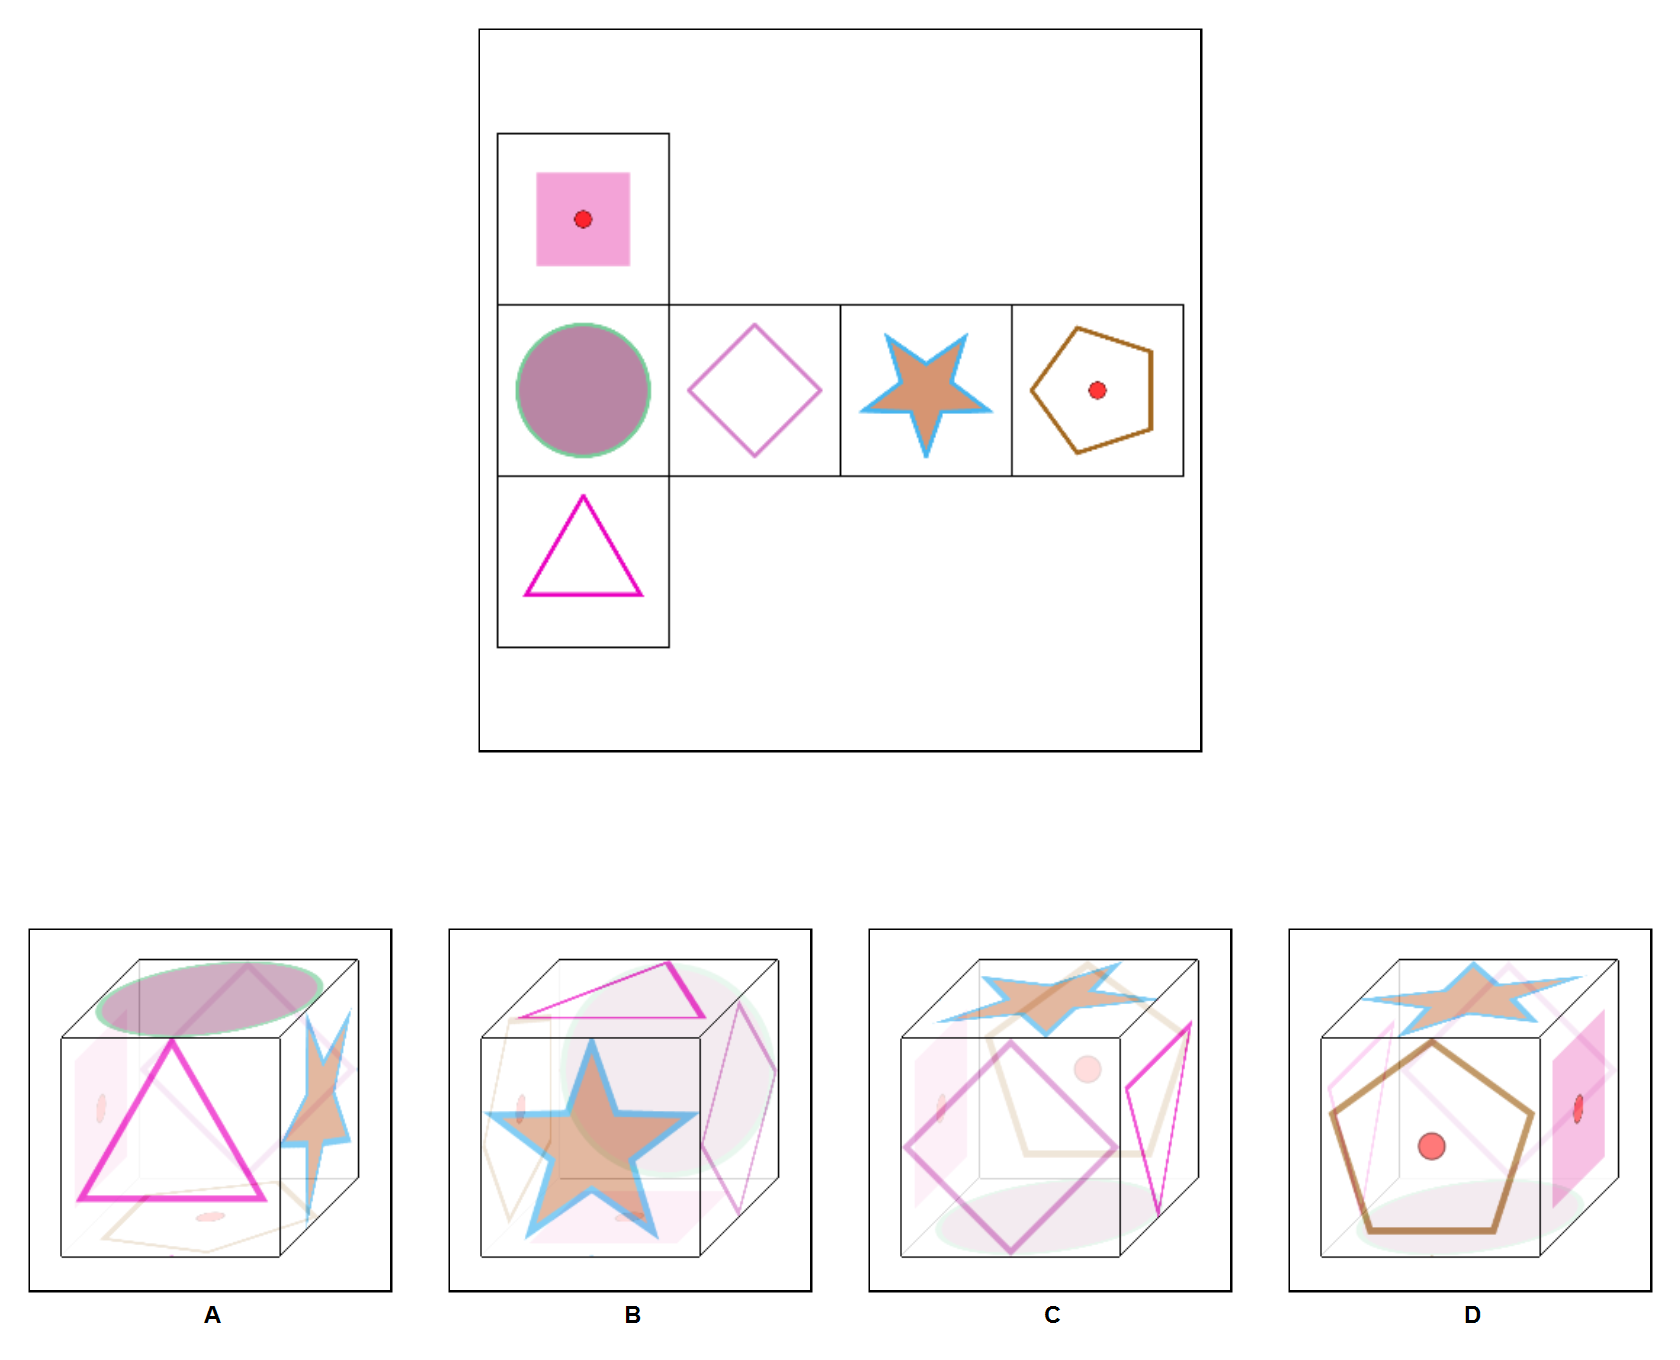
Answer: A